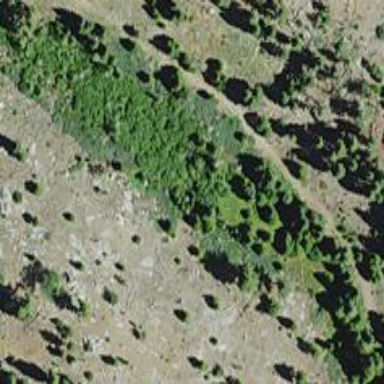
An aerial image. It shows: Wet meadow with wood vegetation.